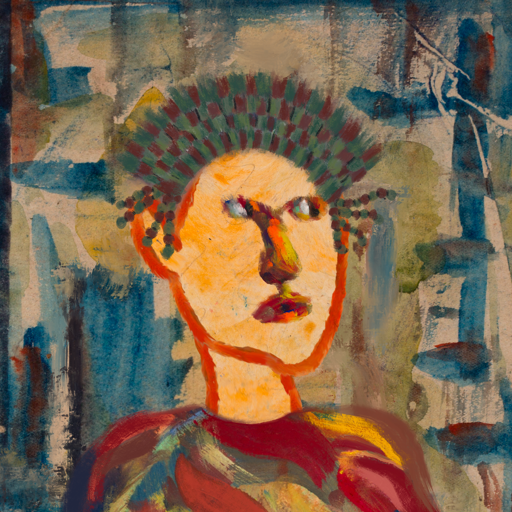
Background: Orphan, Head And Neck Side: Experience, Face Side: An_Impression, Bust: Mother_And_Son_Son, Hair Side: Blank, Head Accessory: After_Raid_Crown, Second Necklace: Blank, Necklace: Blank, Baby: Blank